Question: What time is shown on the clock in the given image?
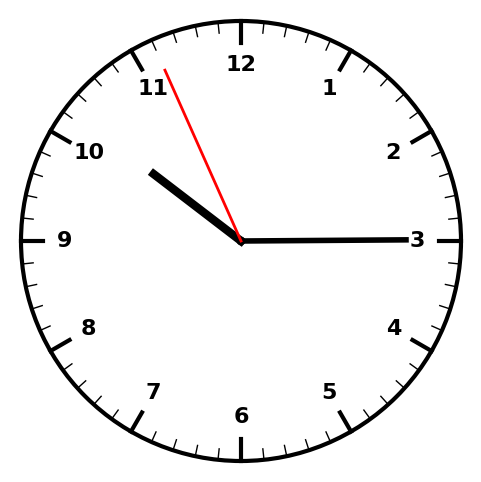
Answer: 10:14:56